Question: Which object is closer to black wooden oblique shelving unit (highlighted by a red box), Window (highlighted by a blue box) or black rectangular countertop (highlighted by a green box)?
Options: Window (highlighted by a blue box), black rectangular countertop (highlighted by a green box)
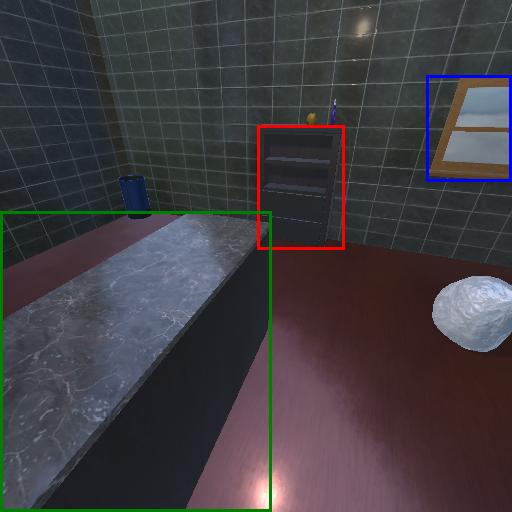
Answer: Window (highlighted by a blue box)